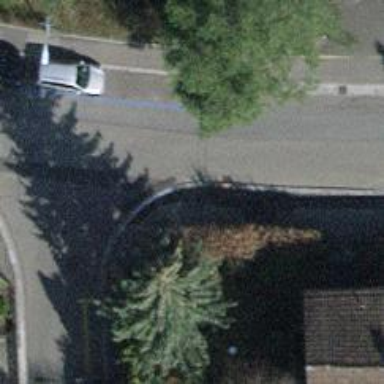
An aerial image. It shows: Asphalt footway with unmarked crossing.